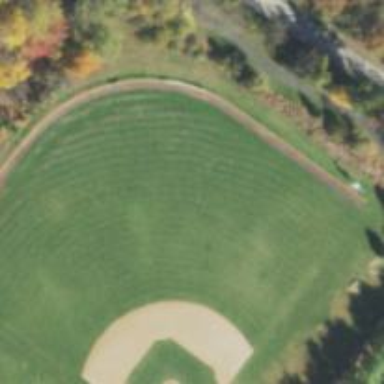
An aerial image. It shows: Baseball pitch for leisure and sports activities.